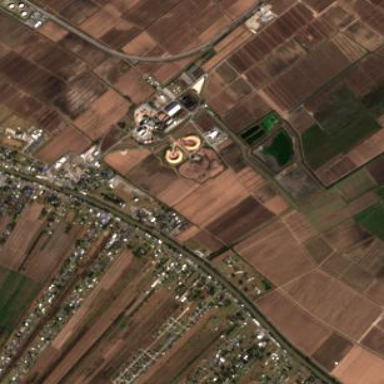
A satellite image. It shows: Industrial area with sugar refinery. It is facility where sugar is processed.